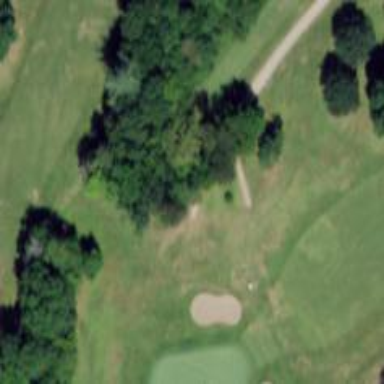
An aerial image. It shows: Path for golf carts.